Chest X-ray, AP view. Patient: 28 years old, sex M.
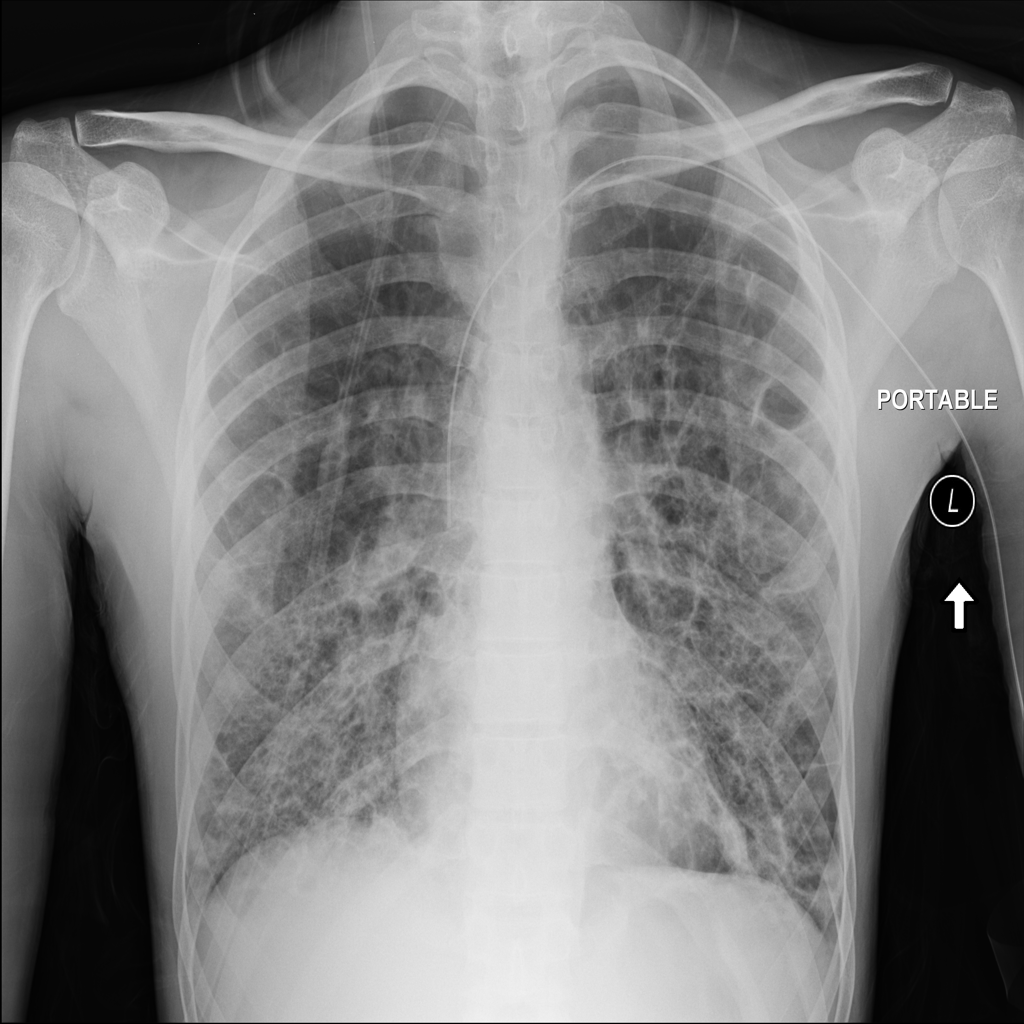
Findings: Infiltration